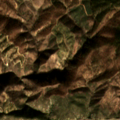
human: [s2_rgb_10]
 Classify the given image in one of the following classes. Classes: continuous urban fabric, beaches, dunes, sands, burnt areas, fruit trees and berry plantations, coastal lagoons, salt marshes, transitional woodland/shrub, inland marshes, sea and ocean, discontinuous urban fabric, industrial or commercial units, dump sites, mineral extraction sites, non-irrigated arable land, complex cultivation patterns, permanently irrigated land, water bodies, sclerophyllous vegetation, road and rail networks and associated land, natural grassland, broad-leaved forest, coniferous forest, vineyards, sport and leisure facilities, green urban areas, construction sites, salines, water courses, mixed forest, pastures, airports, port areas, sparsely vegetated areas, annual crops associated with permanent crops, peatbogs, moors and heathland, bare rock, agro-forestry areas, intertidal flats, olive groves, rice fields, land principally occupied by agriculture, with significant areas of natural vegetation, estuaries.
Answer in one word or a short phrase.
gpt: olive groves, broad-leaved forest, sclerophyllous vegetation, transitional woodland/shrub